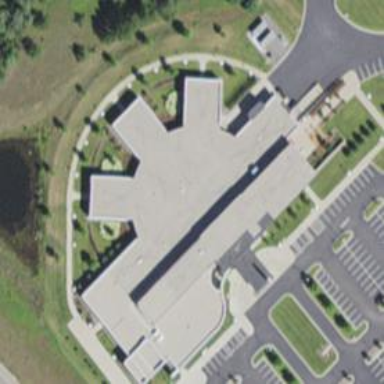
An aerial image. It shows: Healthcare clinic is depicted in the image.